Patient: sex F, age 63
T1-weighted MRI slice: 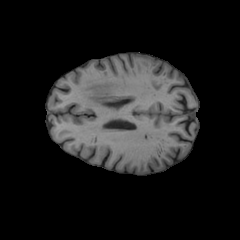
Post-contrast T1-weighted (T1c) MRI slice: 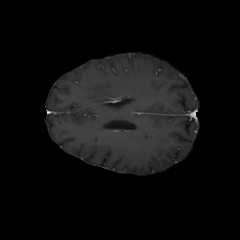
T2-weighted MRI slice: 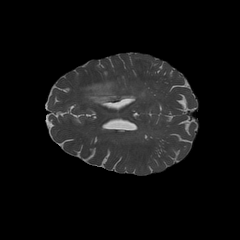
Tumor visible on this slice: yes
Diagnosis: Glioblastoma, IDH-wildtype
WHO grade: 4